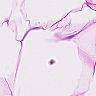
Metastatic tissue present: no